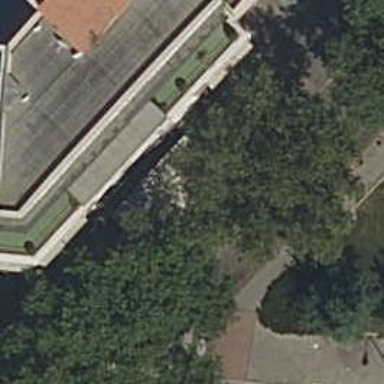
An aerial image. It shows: Motorcycle parking facility.